Question: I create a closed region on a picture by 'impoly('Closed', true)' and lastly after marking the area for the mask 'BW = createMask(h)' in Matlab commandline.
Initial commands before marking points for the mask in the figure
'''
imshow('contour.png');
h = impoly('Closed',true);
'''
Here, I used answer below.
The picture to be filtered by the function

Then, I run
'''
image = imread('contour.png');
areaLazyRemoval = BW;
image = conditional_removal(image, areaLazyRemoval);
'''
I now have the <URL> and the picture.
I should apply the function to them.
My function 's pseudocode is
'''
function [ image ] = conditional_removal( image, areaLazyRemoval )
% dim image 794 x 1001 x 3 uint
% dim areaLazyRemoval 794 x 1001 logical
image(:,:,1) .* areaLazyRemoval; % TODO wrong operator here!
% all pixels marked by logical ones in areaLazyRemoval should get lazyRemoval applied
% else greedyRemoval so zero
%
end
%%%%%%%%%%%%%%%%%%%%%%%
% lazy removal function
% so remove by 50% chance the thing
function pixel = lazyRemoval(pixel)
if randn > 0
pixel = 0;
end
% TODO how to apply pixel-wise removal to the logical matrix and image?
'''
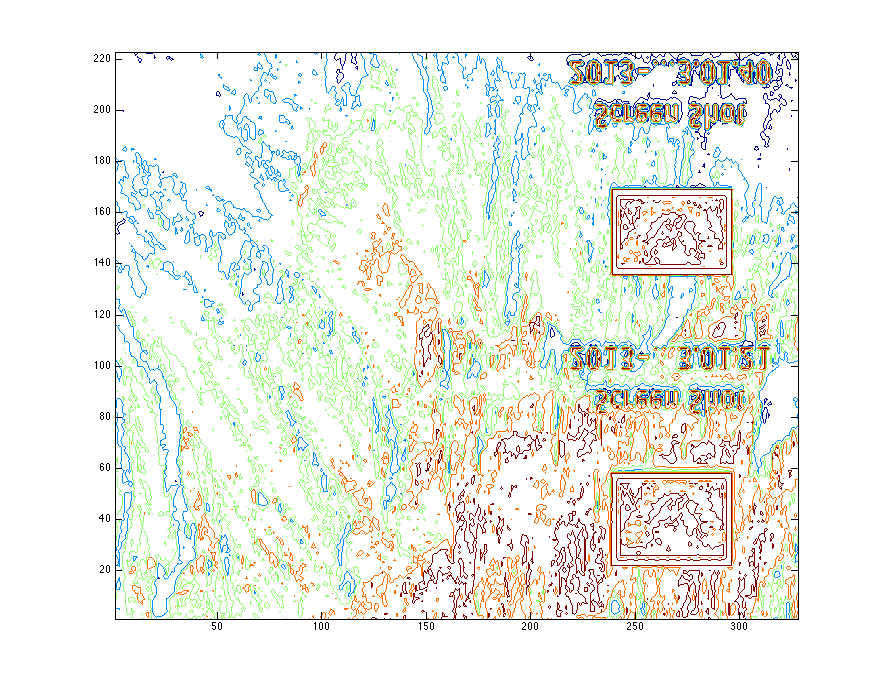
Answer: By this:
> impoly > Generate Data > function createfigure1
Do you mean after calling impoly, you go into the figure window and select "Generate Code"? Which will create a function 'createfigure' - but this has nothing to do with 'impoly'.
There are a couple of ways you can extract the ROI.
After choosing the area with 'impoly', before closing the figure:
'BW = createMask(h);'
Or you can extract the position with 'getPosition' and then use 'roipoly'.